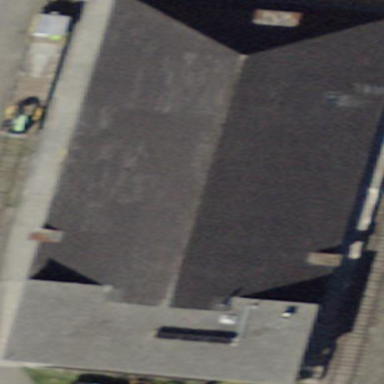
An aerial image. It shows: Warehouse.